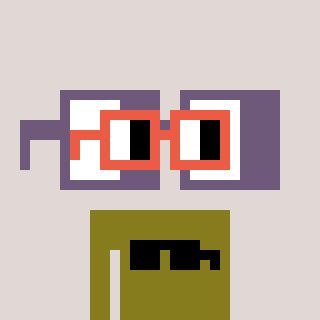
a pixel art character with square orange glasses, a glasses-shaped head and a gunk-colored body on a warm background